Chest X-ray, AP view. Patient: 60 years old, sex M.
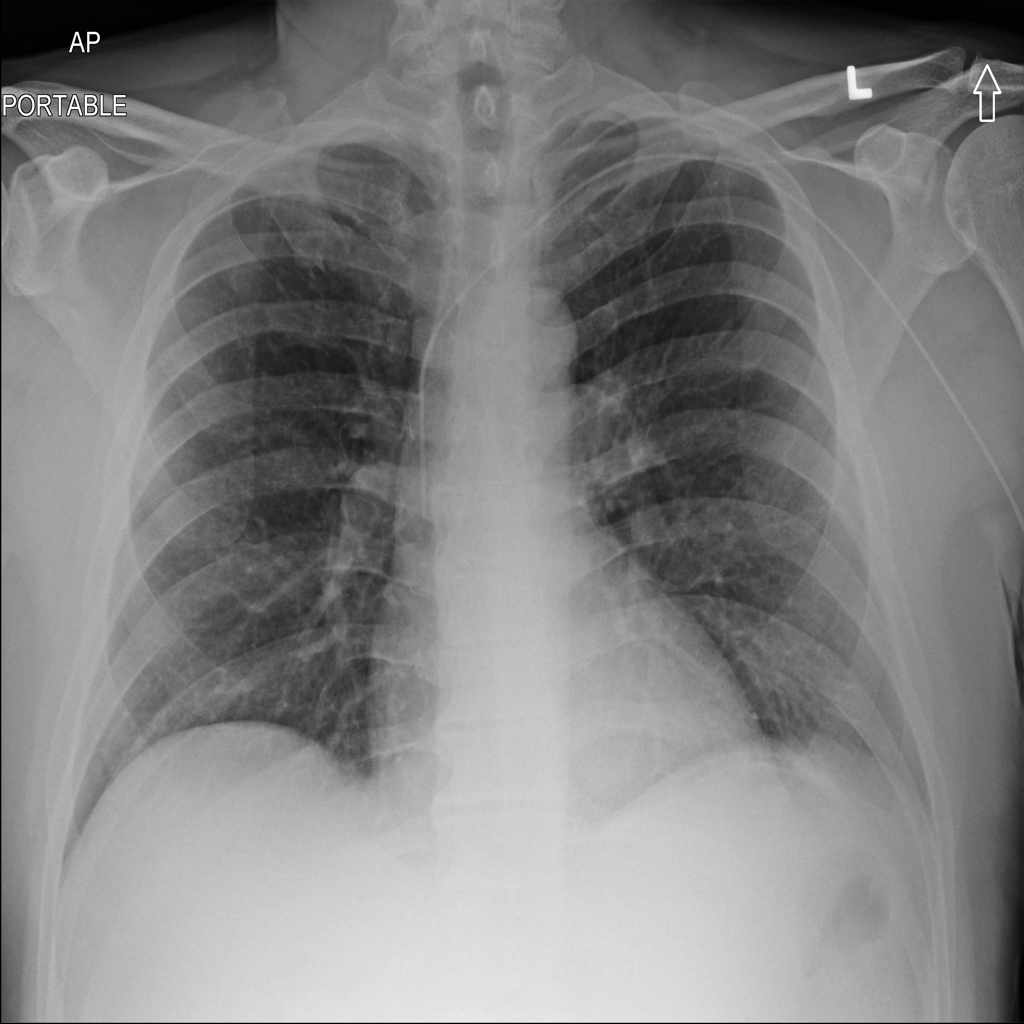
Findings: No Finding